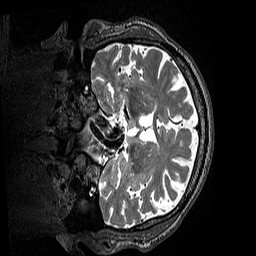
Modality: T2w
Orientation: coronal
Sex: male
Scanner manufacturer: siemens
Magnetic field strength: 3 T
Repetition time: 3.2 s
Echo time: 0.409 s